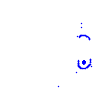
Particle: kaon